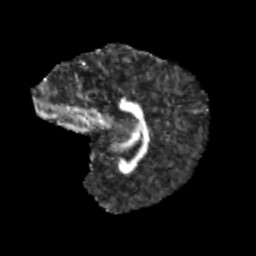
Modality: FA
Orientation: sagittal
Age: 12
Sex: female
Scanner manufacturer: siemens
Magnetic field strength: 3 T
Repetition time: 3.8 s
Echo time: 0.07 s